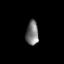
Tissue: lung
Cell type: Myeloid cells
Senescence score: 0.547
Nuclear area (px): 296
Mean DAPI intensity: 120.777